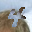
Label: 4